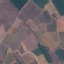
Land use / land cover: PermanentCrop